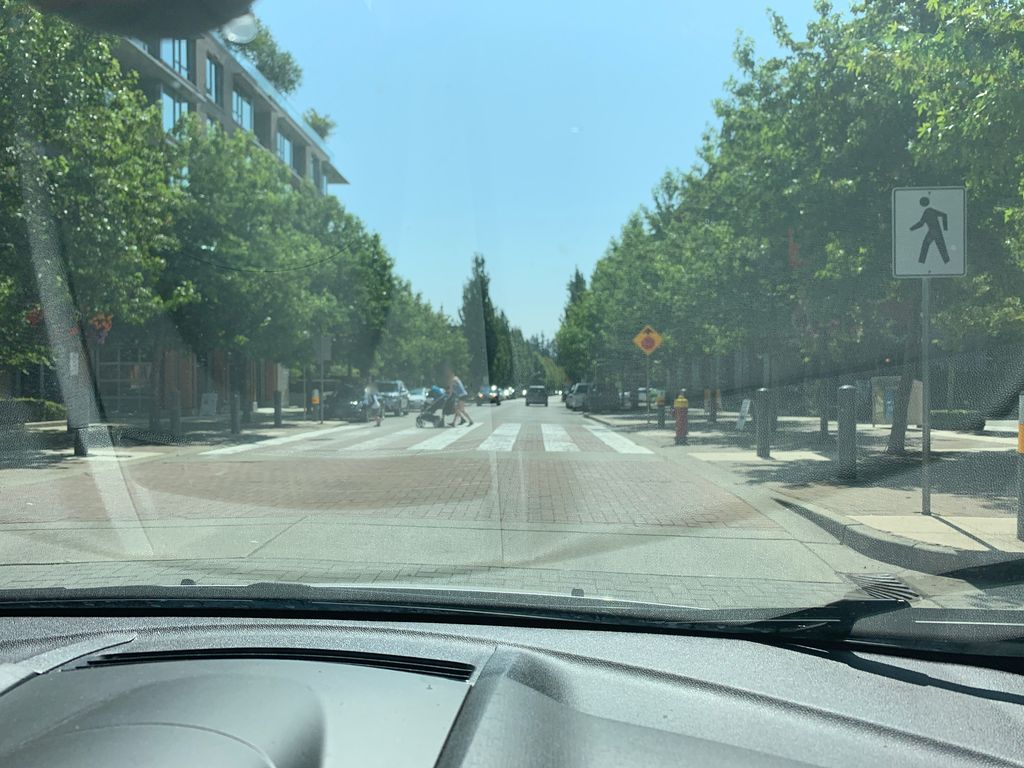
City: vancouver